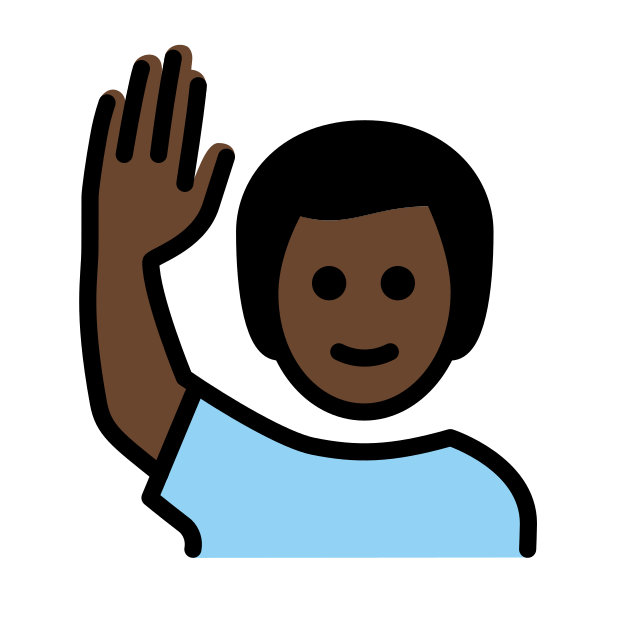
man raising hand: dark skin tone